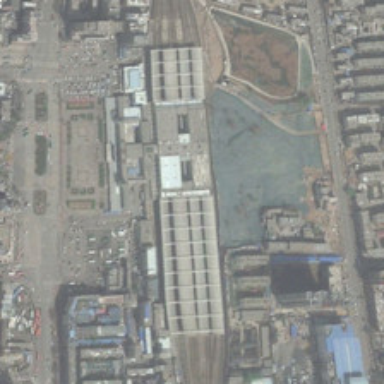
Many buildings are in two sides of a railway station .